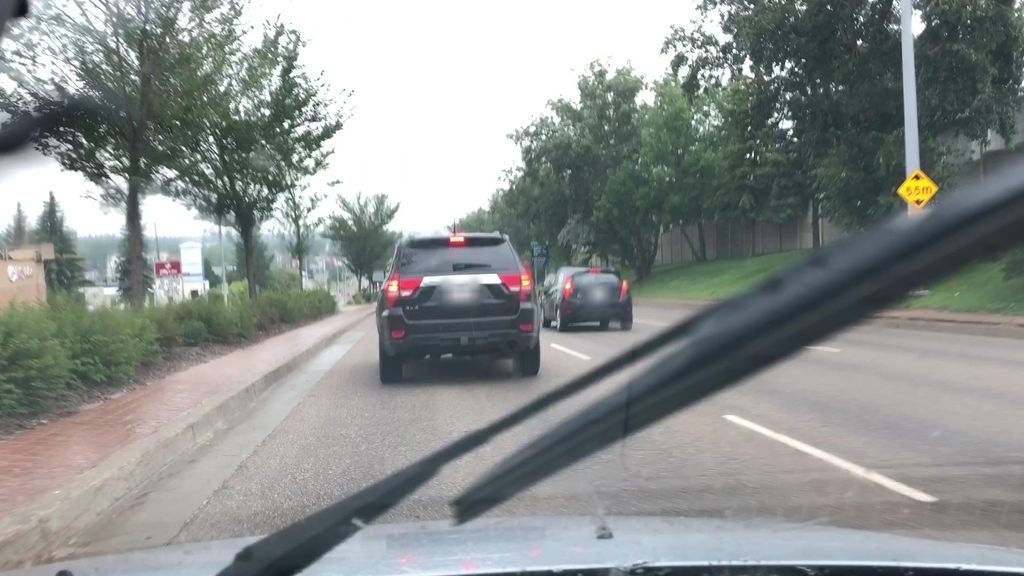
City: edmonton